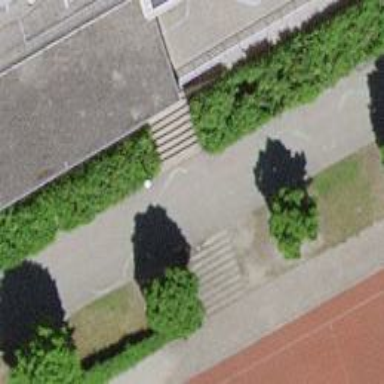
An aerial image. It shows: Set of concrete steps.